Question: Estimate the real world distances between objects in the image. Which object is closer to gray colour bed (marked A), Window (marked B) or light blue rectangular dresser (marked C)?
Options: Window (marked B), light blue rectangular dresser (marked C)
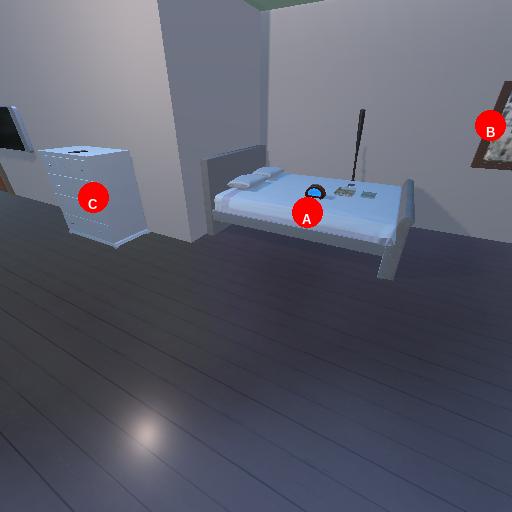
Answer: Window (marked B)